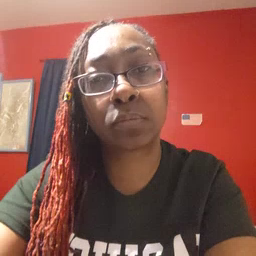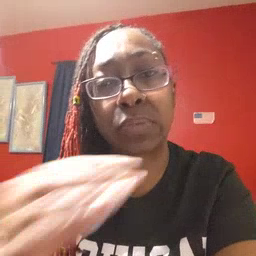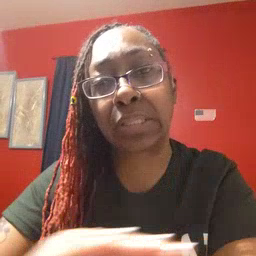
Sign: clean